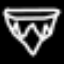
Label: diamond